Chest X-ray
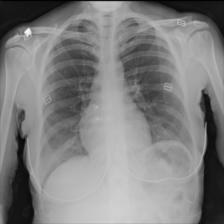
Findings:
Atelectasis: negative
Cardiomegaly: negative
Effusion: negative
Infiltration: negative
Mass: negative
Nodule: negative
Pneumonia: negative
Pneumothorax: negative
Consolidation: negative
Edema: negative
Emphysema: negative
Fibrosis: negative
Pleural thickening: negative
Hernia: negative